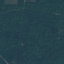
Land use / land cover class: Forest